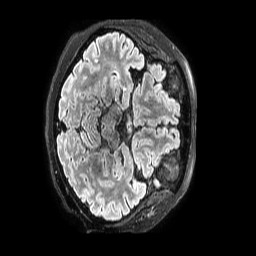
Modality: FLAIR
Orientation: axial
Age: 51
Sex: female
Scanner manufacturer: philips
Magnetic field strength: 3 T
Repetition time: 4.8 s
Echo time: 0.34 s